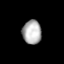
Tissue: lung
Cell type: Epithelial cells
Senescence score: 0.2296
Nuclear area (px): 444
Mean DAPI intensity: 176.268